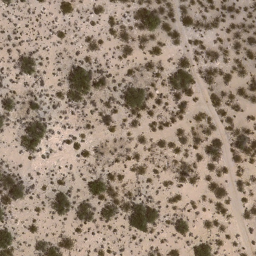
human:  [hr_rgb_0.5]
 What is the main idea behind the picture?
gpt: chaparral